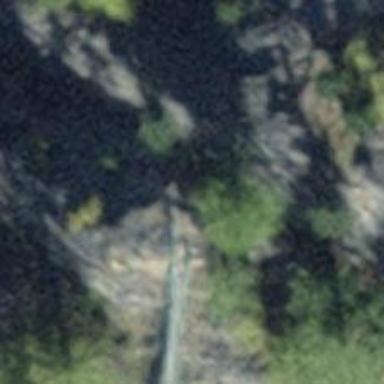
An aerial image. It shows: Path on simple-suspension bridge.